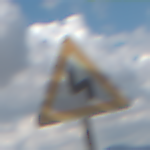
Verkehrszeichen: DoppelkurveZunaechstLinks
Umgebung: Outdoor, Nature
Tageszeit: Midday
Wetter: PartlyCloudy
Licht: Natural
Jahreszeit: NotSpecified
Kontrast: HighContrast